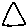
Label: triangle